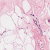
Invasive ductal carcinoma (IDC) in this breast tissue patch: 0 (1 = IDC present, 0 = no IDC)